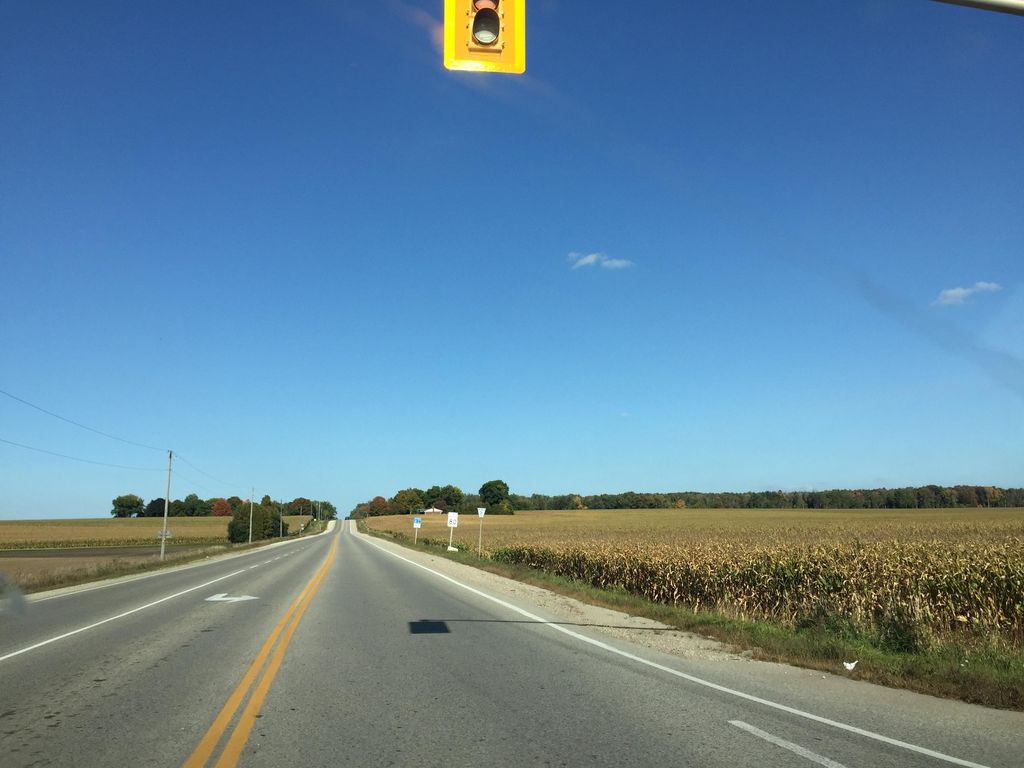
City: kitchener-waterloo